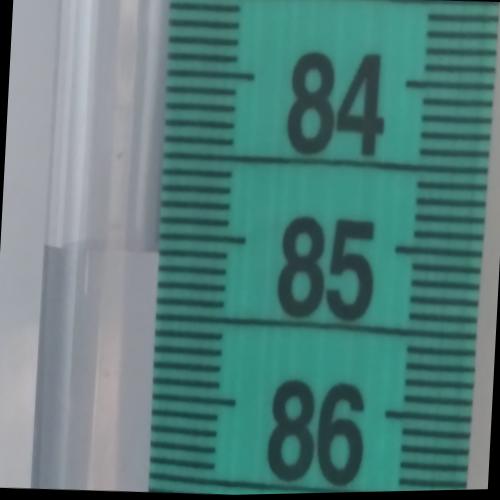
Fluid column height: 85.1 cm